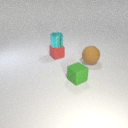
small red rubber cube to the left of small green rubber cube